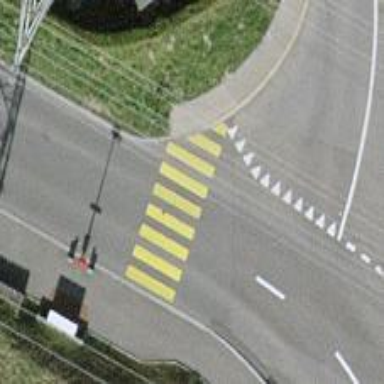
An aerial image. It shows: Marked road crossing.